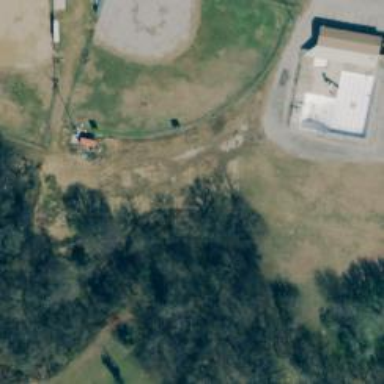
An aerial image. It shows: Softball pitch for leisure and sport activities.